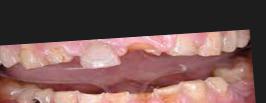
Condition: Caries